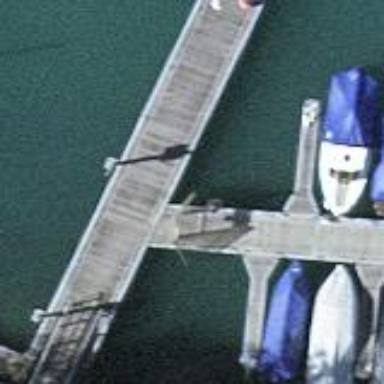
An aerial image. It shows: Man-made pier.